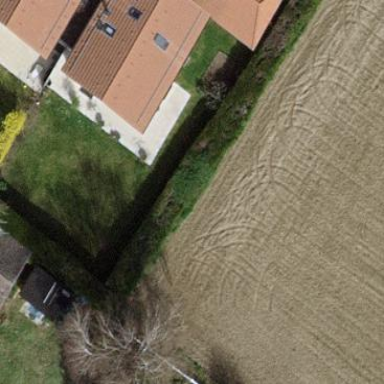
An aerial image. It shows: Garden surrounded by fence.